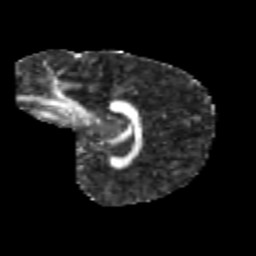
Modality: FA
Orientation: sagittal
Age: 9
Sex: female
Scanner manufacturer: siemens
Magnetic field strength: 3 T
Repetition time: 3.8 s
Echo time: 0.07 s